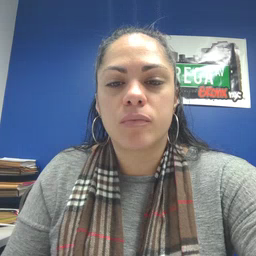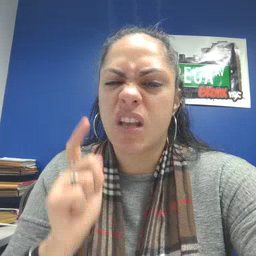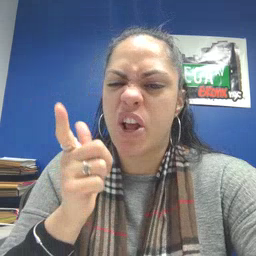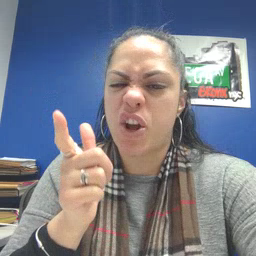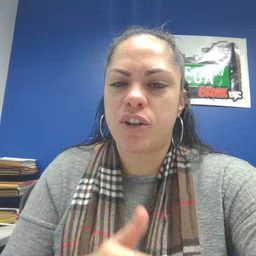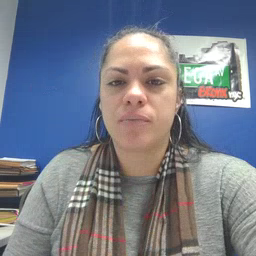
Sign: later